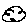
Label: cloud